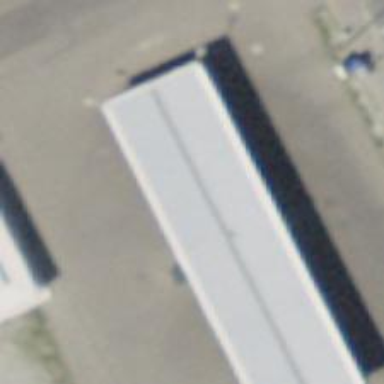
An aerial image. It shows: Car wash facility.